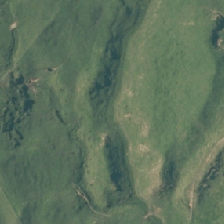
Land cover: manuka_kanuka